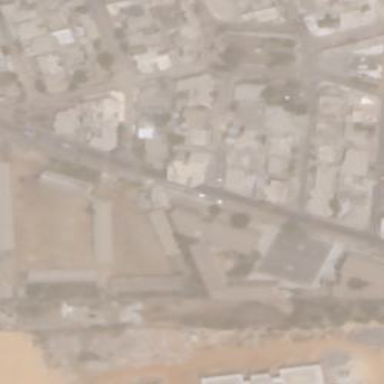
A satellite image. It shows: School building surrounded by wall.